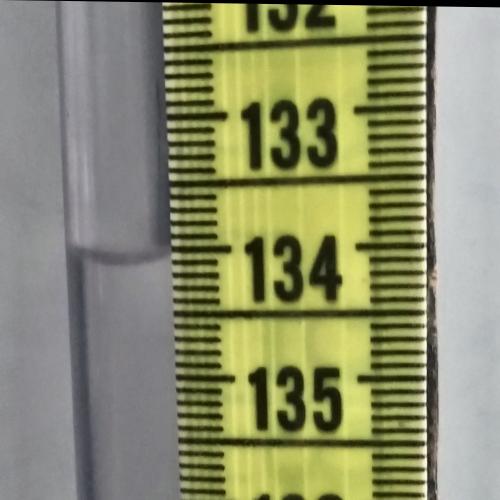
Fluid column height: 134.1 cm